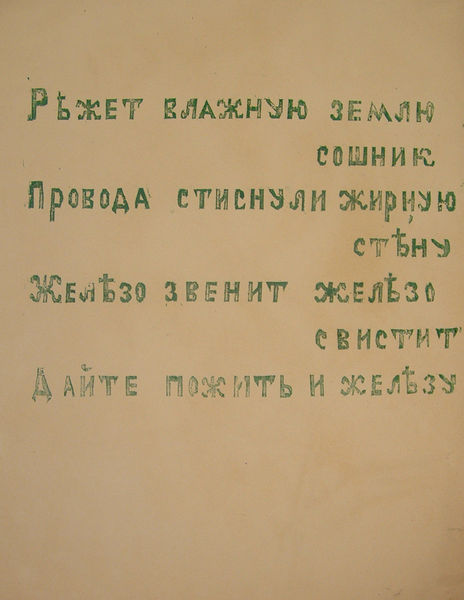
Titel: War: "The plow cuts the damp earth, Wires have squeezed the greasy wall, Iron rings iron whistles, Let iron live, too", War: "The plow cuts the damp earth, Wires have squeezed the greasy wall, Iron rings iron whistles, Let iron live, too"
Künstler: Ol’ga; Kruchenykh, Aleksandr Rozanova
Standort: Amherst (Massachusetts, USA)
Institution: Mead Art Museum, Amherst College
Schlagwörter: white, black, green, old, painting, print, sheet, brown, greek, drawing, paper, line, outline, sketch, writing, letters, letter, design, notes, pencil, lines, minimal, stamp, page, russian, text, words, futurist, k, s, cyrillic, word, poem, typography, prussian, avant garde, stencil, [ainting, polish, prissian, type, block print, trace, green paper, cyrrilic, a